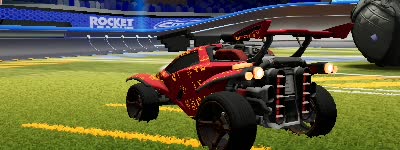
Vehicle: octane